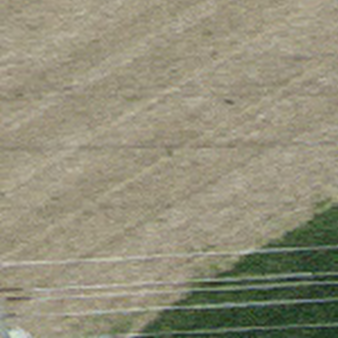
Label: other